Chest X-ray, PA view. Patient: 51 years old, sex M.
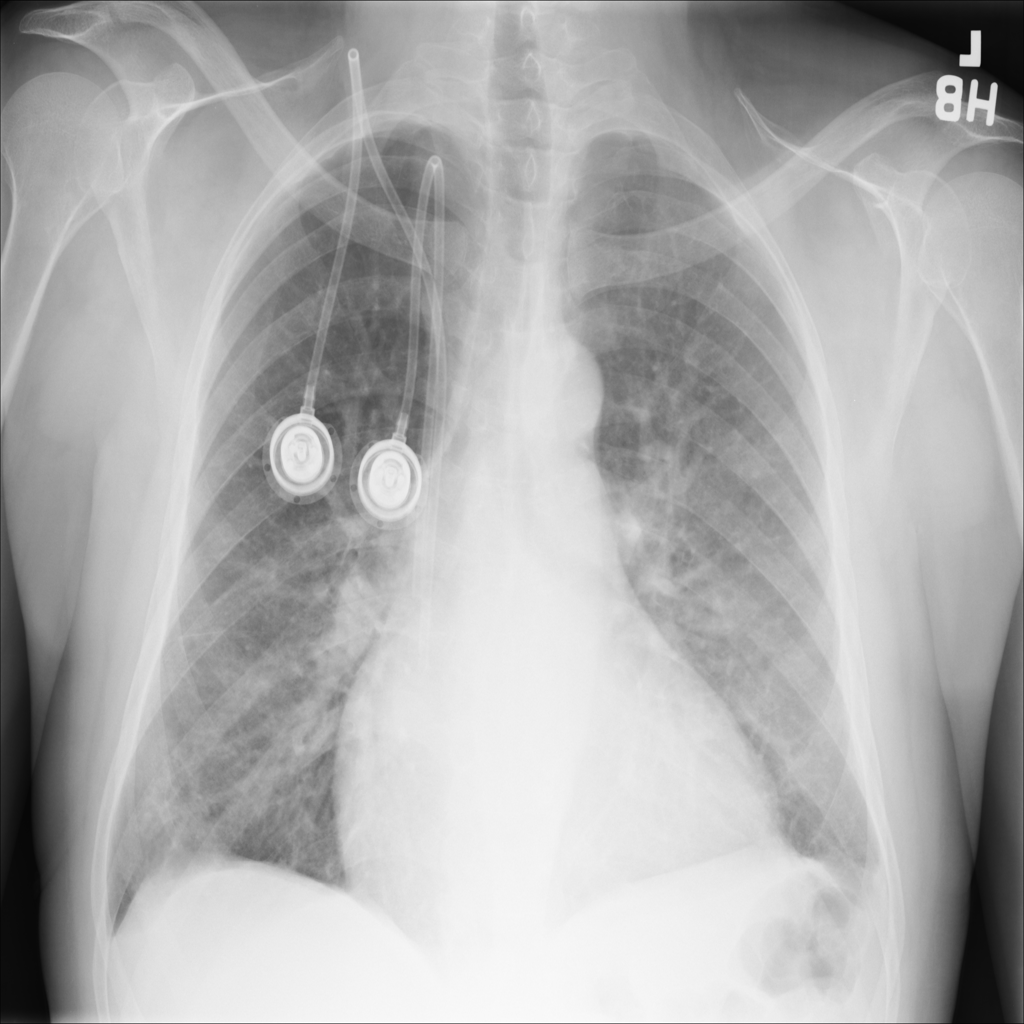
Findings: Cardiomegaly, Infiltration